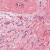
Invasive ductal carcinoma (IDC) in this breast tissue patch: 1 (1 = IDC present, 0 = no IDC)